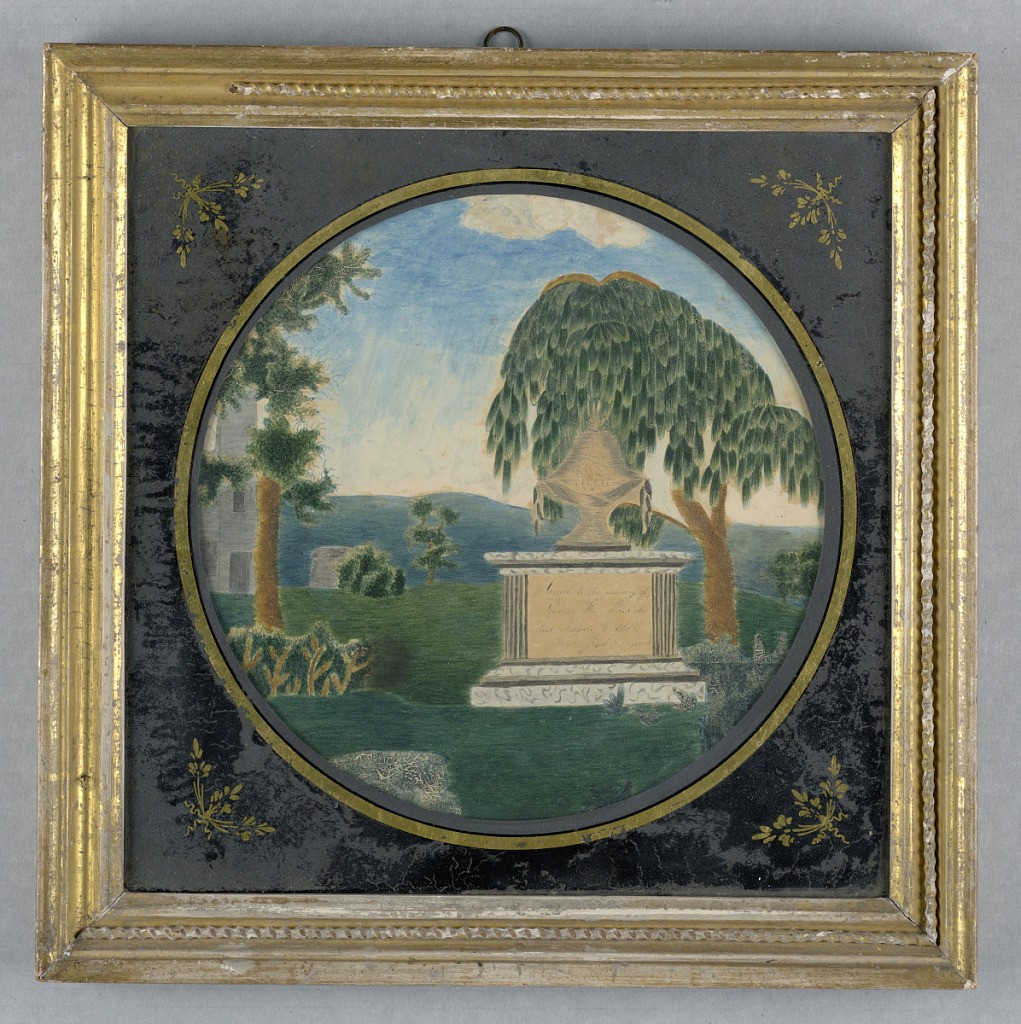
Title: Mourning Picture, 1815
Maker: Unknown, American
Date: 19th century
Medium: Graphite, brush and watercolor, brush and oil paint, pen and ink on wove paper
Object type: Drawing
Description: Circle. | Framed.